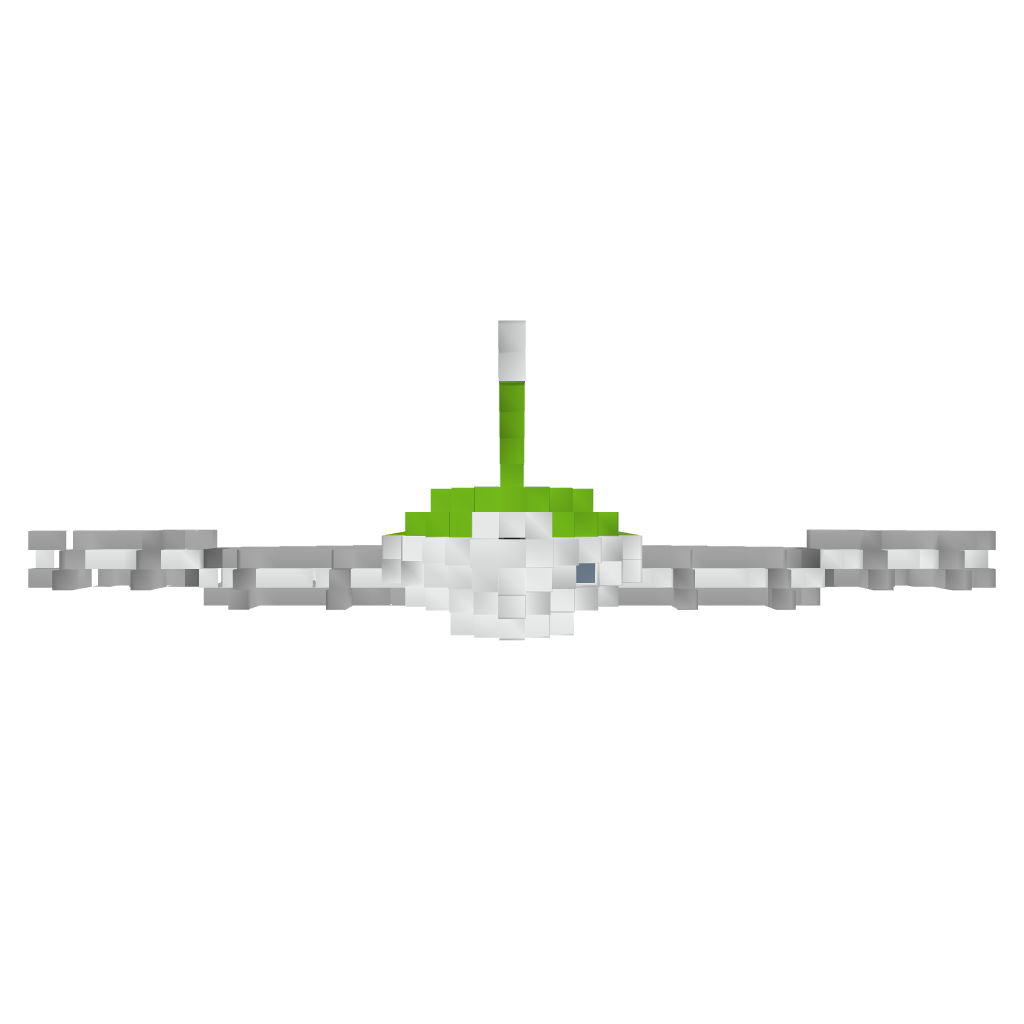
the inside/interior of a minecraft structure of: Airplane (Airbus A310) 1.6.2